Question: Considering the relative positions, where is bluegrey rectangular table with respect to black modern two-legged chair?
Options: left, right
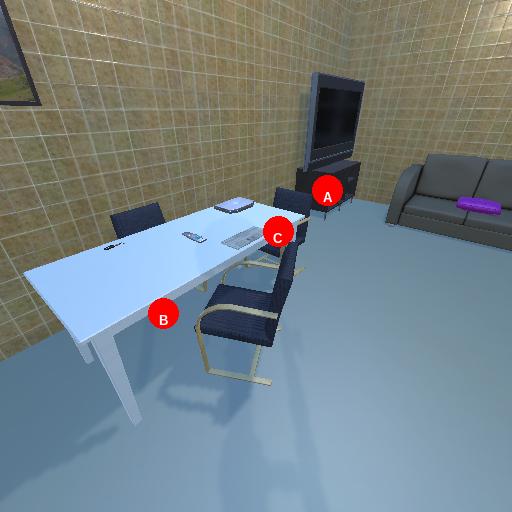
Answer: left